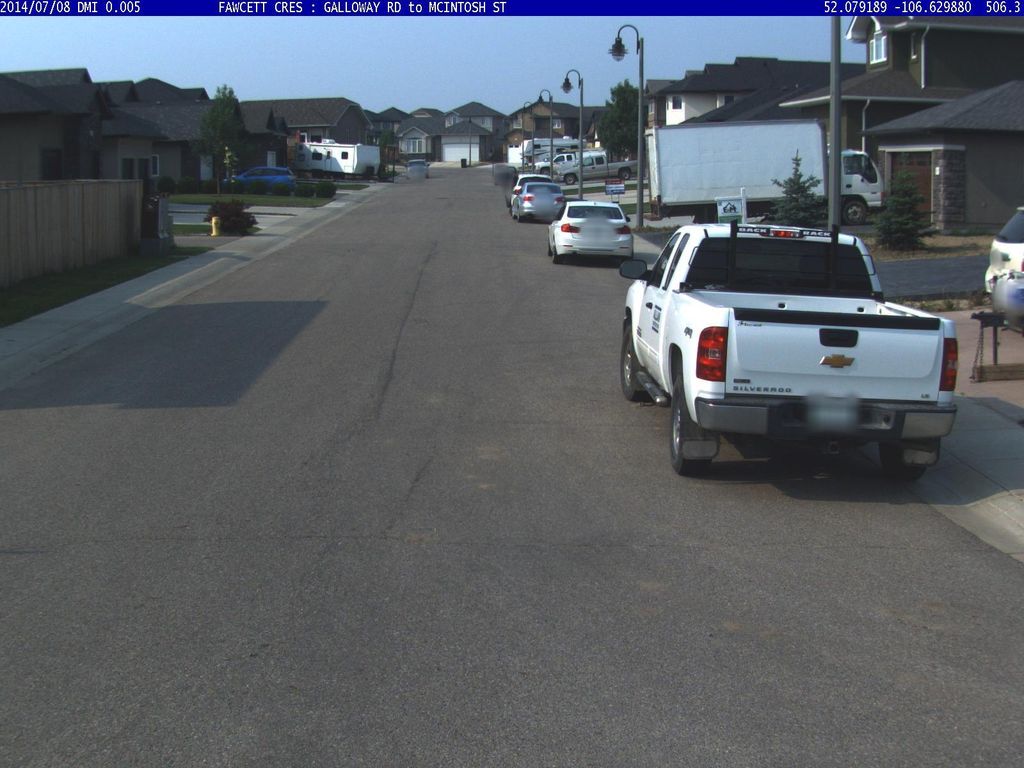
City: saskatoon